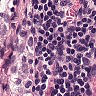
Metastatic tissue present: no